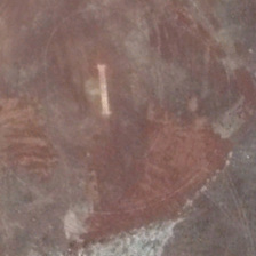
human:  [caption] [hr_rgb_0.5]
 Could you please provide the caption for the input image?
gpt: The brown bare area has a clear narrow shape.

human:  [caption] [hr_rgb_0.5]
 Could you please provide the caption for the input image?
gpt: There is a bright, narrow shape in the brown bare area.

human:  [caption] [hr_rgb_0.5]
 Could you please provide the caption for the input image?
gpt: there is a stripe on the middle of the reddish brown bareland with a white area at its coner .

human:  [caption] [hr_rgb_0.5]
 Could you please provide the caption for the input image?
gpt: There is a shallow narrow shape in the brown bare area.

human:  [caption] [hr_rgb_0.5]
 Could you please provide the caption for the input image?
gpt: it is a piece of khaki bareland .